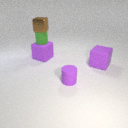
small brown metal cube above small green rubber cylinder